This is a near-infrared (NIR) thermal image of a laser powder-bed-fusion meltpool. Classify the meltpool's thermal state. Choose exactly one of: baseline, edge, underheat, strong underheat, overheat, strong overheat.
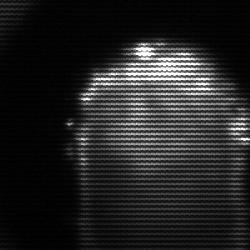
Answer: baseline